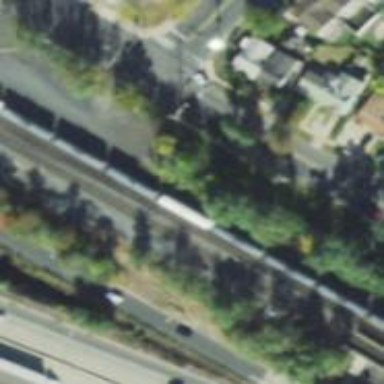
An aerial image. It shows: Railway tracks on embankment.